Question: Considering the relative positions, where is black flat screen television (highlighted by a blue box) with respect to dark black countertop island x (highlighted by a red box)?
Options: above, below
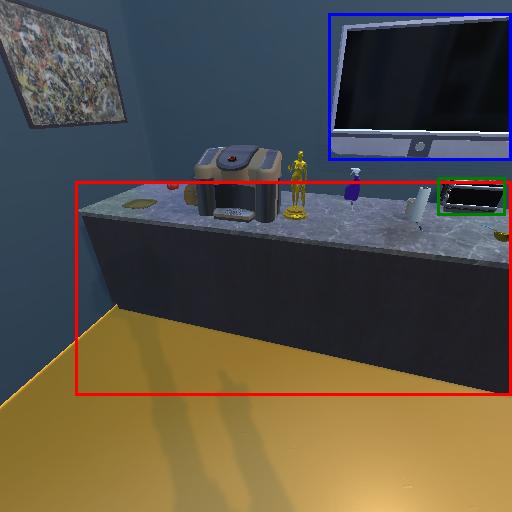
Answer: above